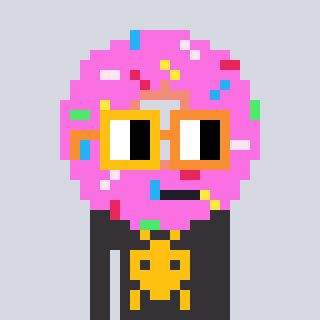
a pixel art character with square yellow and orange glasses, a doughnut-shaped head and a grayscale-colored body on a cool background